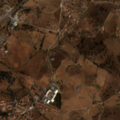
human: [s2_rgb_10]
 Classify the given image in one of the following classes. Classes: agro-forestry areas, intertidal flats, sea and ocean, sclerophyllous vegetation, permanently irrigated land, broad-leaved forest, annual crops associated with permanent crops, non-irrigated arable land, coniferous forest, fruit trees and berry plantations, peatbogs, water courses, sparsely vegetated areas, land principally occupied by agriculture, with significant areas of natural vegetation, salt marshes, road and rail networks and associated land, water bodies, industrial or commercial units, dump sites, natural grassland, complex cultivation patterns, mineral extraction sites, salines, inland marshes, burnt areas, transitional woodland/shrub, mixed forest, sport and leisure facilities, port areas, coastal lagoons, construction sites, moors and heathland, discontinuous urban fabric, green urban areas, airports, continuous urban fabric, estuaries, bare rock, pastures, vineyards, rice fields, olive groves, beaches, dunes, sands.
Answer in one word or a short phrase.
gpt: continuous urban fabric, non-irrigated arable land, pastures, complex cultivation patterns, agro-forestry areas